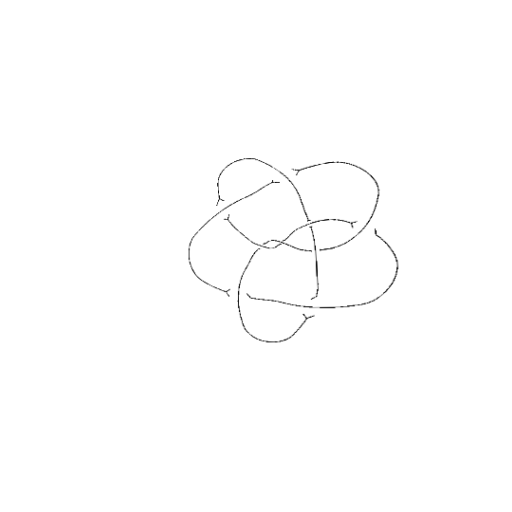
Crossing number: 9